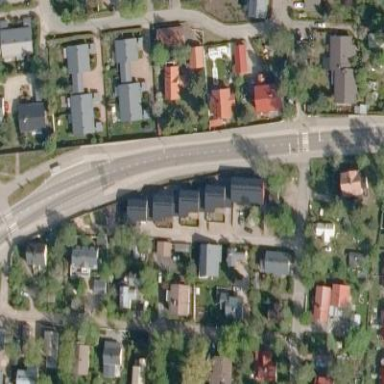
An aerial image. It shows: Residential area.